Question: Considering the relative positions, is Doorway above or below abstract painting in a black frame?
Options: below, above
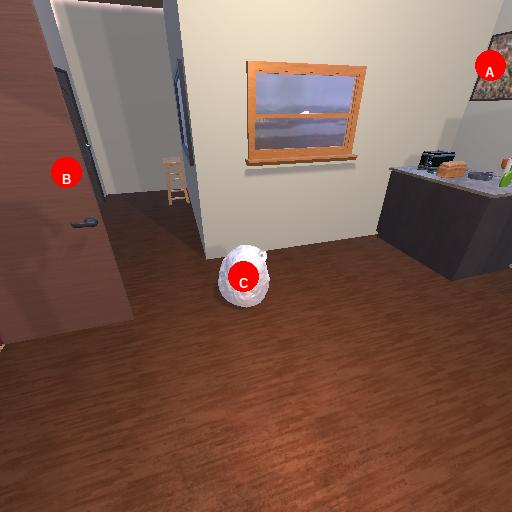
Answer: below